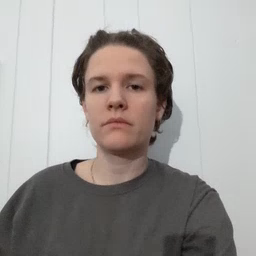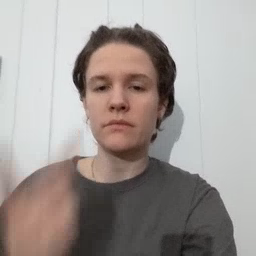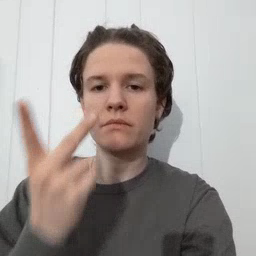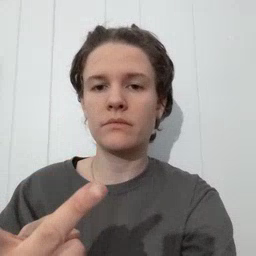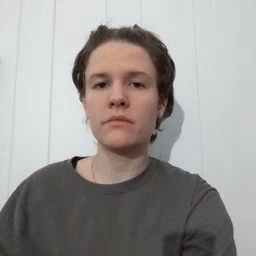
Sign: see